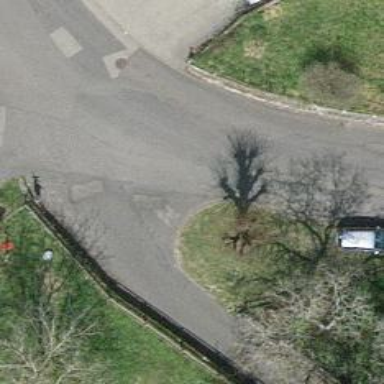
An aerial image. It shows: Asphalt road in residential area.